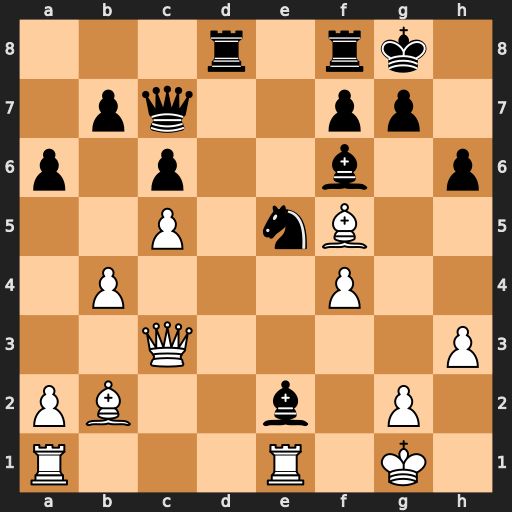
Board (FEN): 3r1rk1/1pq2pp1/p1p2b1p/2P1nB2/1P3P2/2Q4P/PB2b1P1/R3R1K1
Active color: w
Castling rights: -
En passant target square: -
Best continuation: fxe5 Qxe5 Qxe5